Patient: sex F, age 57
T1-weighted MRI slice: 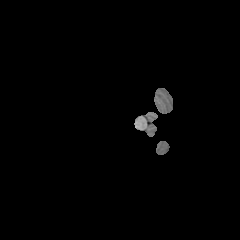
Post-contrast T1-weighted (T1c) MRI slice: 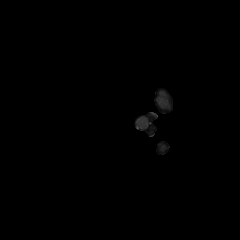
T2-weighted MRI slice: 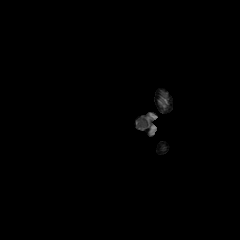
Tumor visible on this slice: no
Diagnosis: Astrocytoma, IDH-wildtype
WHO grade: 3